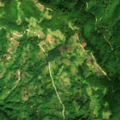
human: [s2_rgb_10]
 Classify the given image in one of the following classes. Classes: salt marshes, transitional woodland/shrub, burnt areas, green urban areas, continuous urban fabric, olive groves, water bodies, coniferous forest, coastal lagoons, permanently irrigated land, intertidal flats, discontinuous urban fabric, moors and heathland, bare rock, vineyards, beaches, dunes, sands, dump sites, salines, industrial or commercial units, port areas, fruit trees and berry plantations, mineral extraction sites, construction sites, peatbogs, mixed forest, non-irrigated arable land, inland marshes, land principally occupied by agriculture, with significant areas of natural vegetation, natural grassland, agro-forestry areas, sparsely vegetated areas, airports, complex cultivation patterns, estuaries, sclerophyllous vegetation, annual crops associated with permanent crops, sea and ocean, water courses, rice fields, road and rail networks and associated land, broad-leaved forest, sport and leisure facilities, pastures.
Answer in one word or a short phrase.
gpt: broad-leaved forest, mixed forest, transitional woodland/shrub